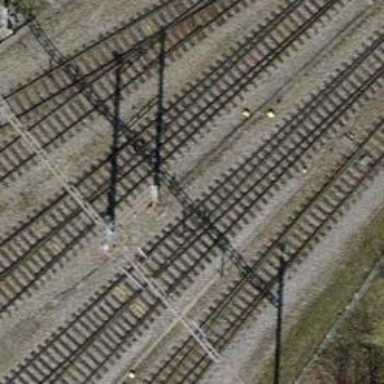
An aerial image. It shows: Yard with single rail track. The railway track is electrified with contact line for service purposes.